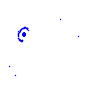
Particle: electron